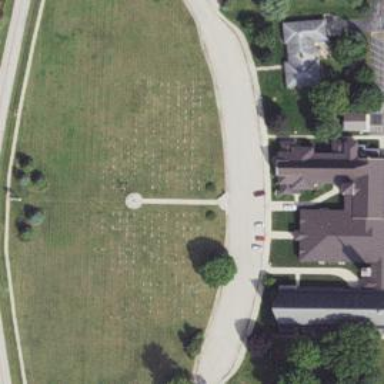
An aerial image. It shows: Cemetery.